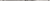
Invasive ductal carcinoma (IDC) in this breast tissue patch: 0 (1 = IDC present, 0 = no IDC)